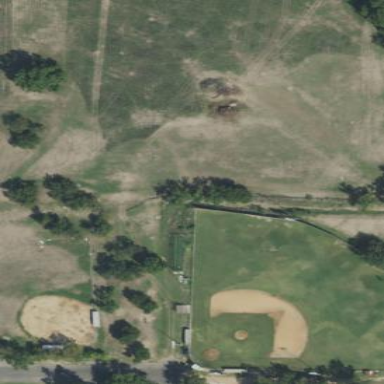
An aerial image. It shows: Baseball pitch for leisure and sports activities.